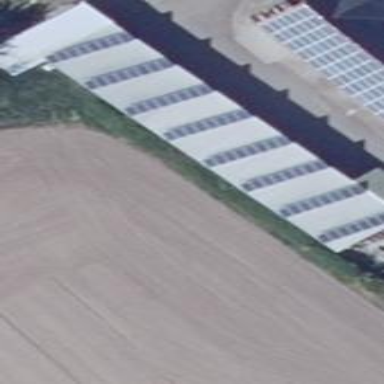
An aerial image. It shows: Building equipped with small solar photovoltaic panel for electricity generation.